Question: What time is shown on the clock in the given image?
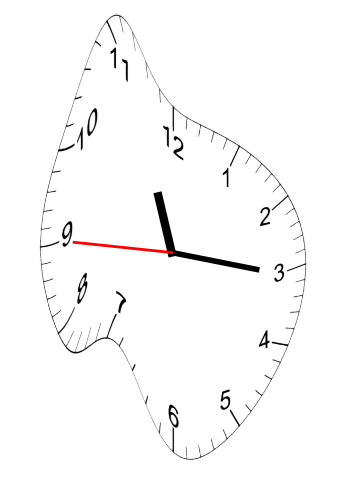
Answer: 11:15:45